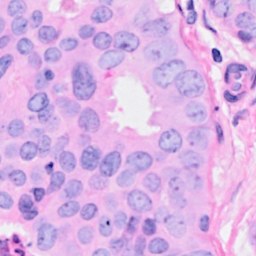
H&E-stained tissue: Breast